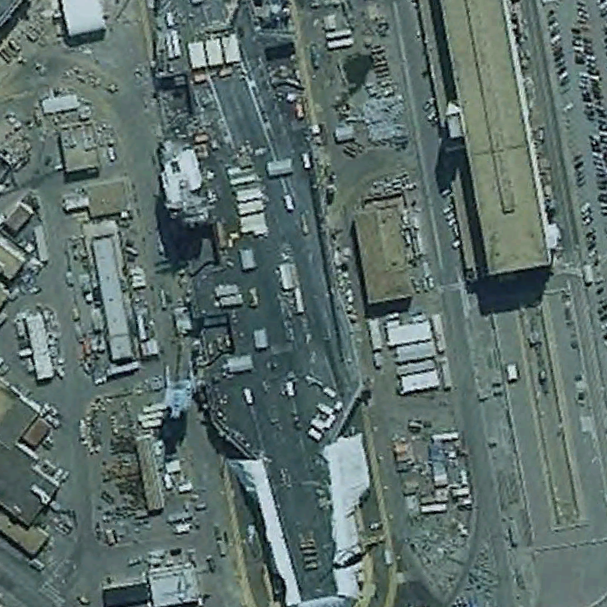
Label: aircraft_carrier